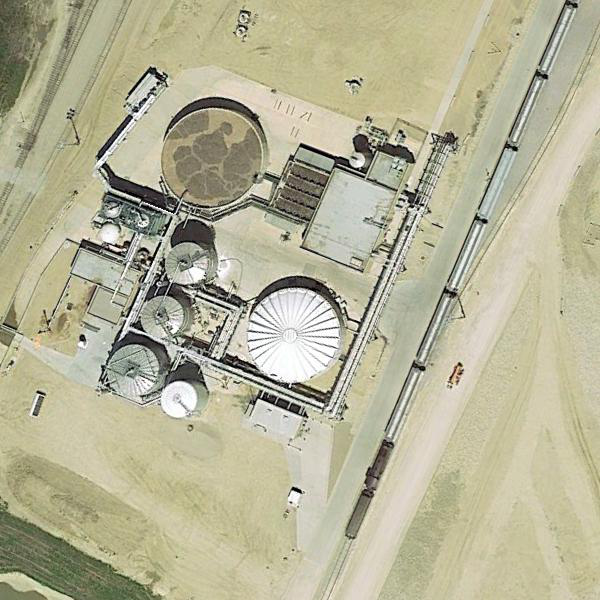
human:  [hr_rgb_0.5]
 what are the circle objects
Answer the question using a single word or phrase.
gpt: storage tanks